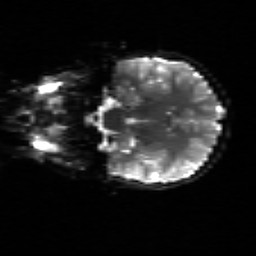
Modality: sbref
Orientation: coronal
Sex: female
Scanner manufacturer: siemens
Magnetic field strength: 3 T
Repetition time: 5 s
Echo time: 0.071 s